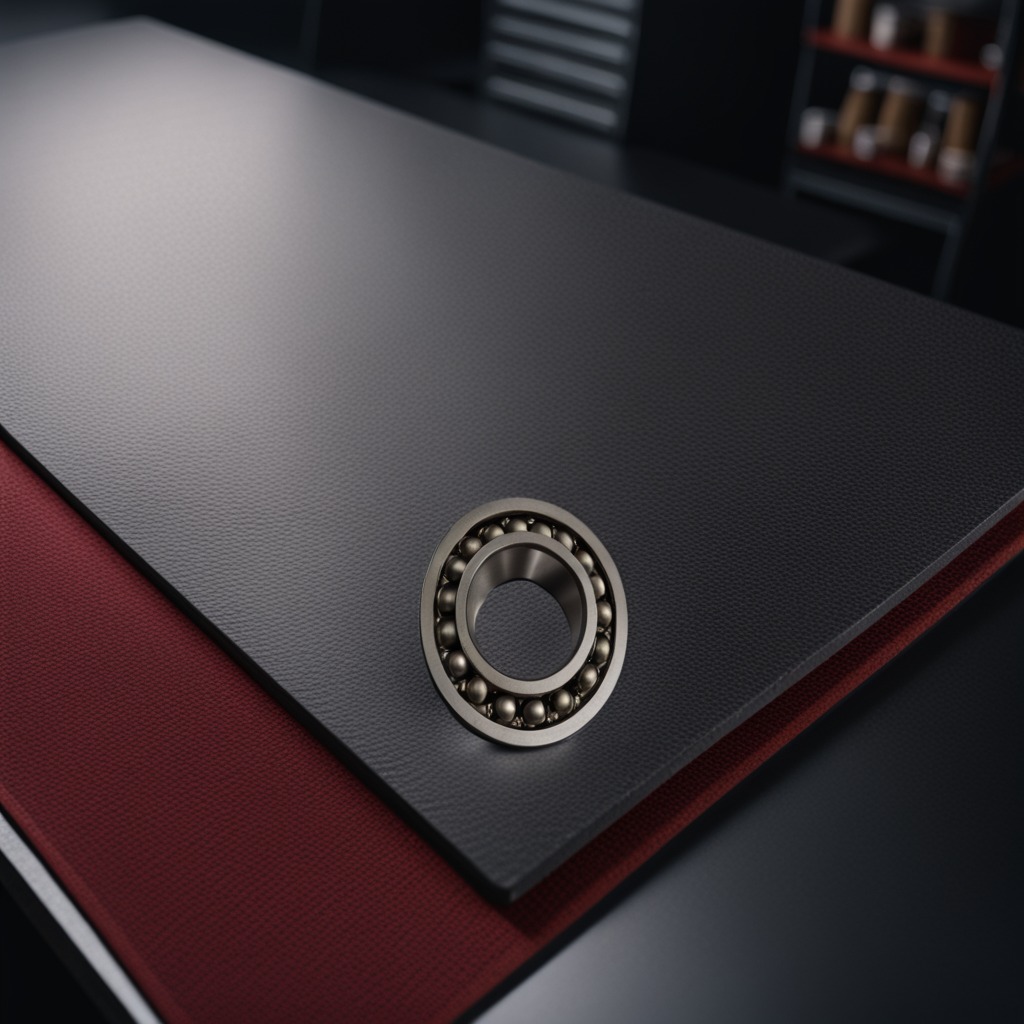
A metal ball bearing is lying on a clean granite tabletop covered with a red rubber mat inside a workshop at night.